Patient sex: F
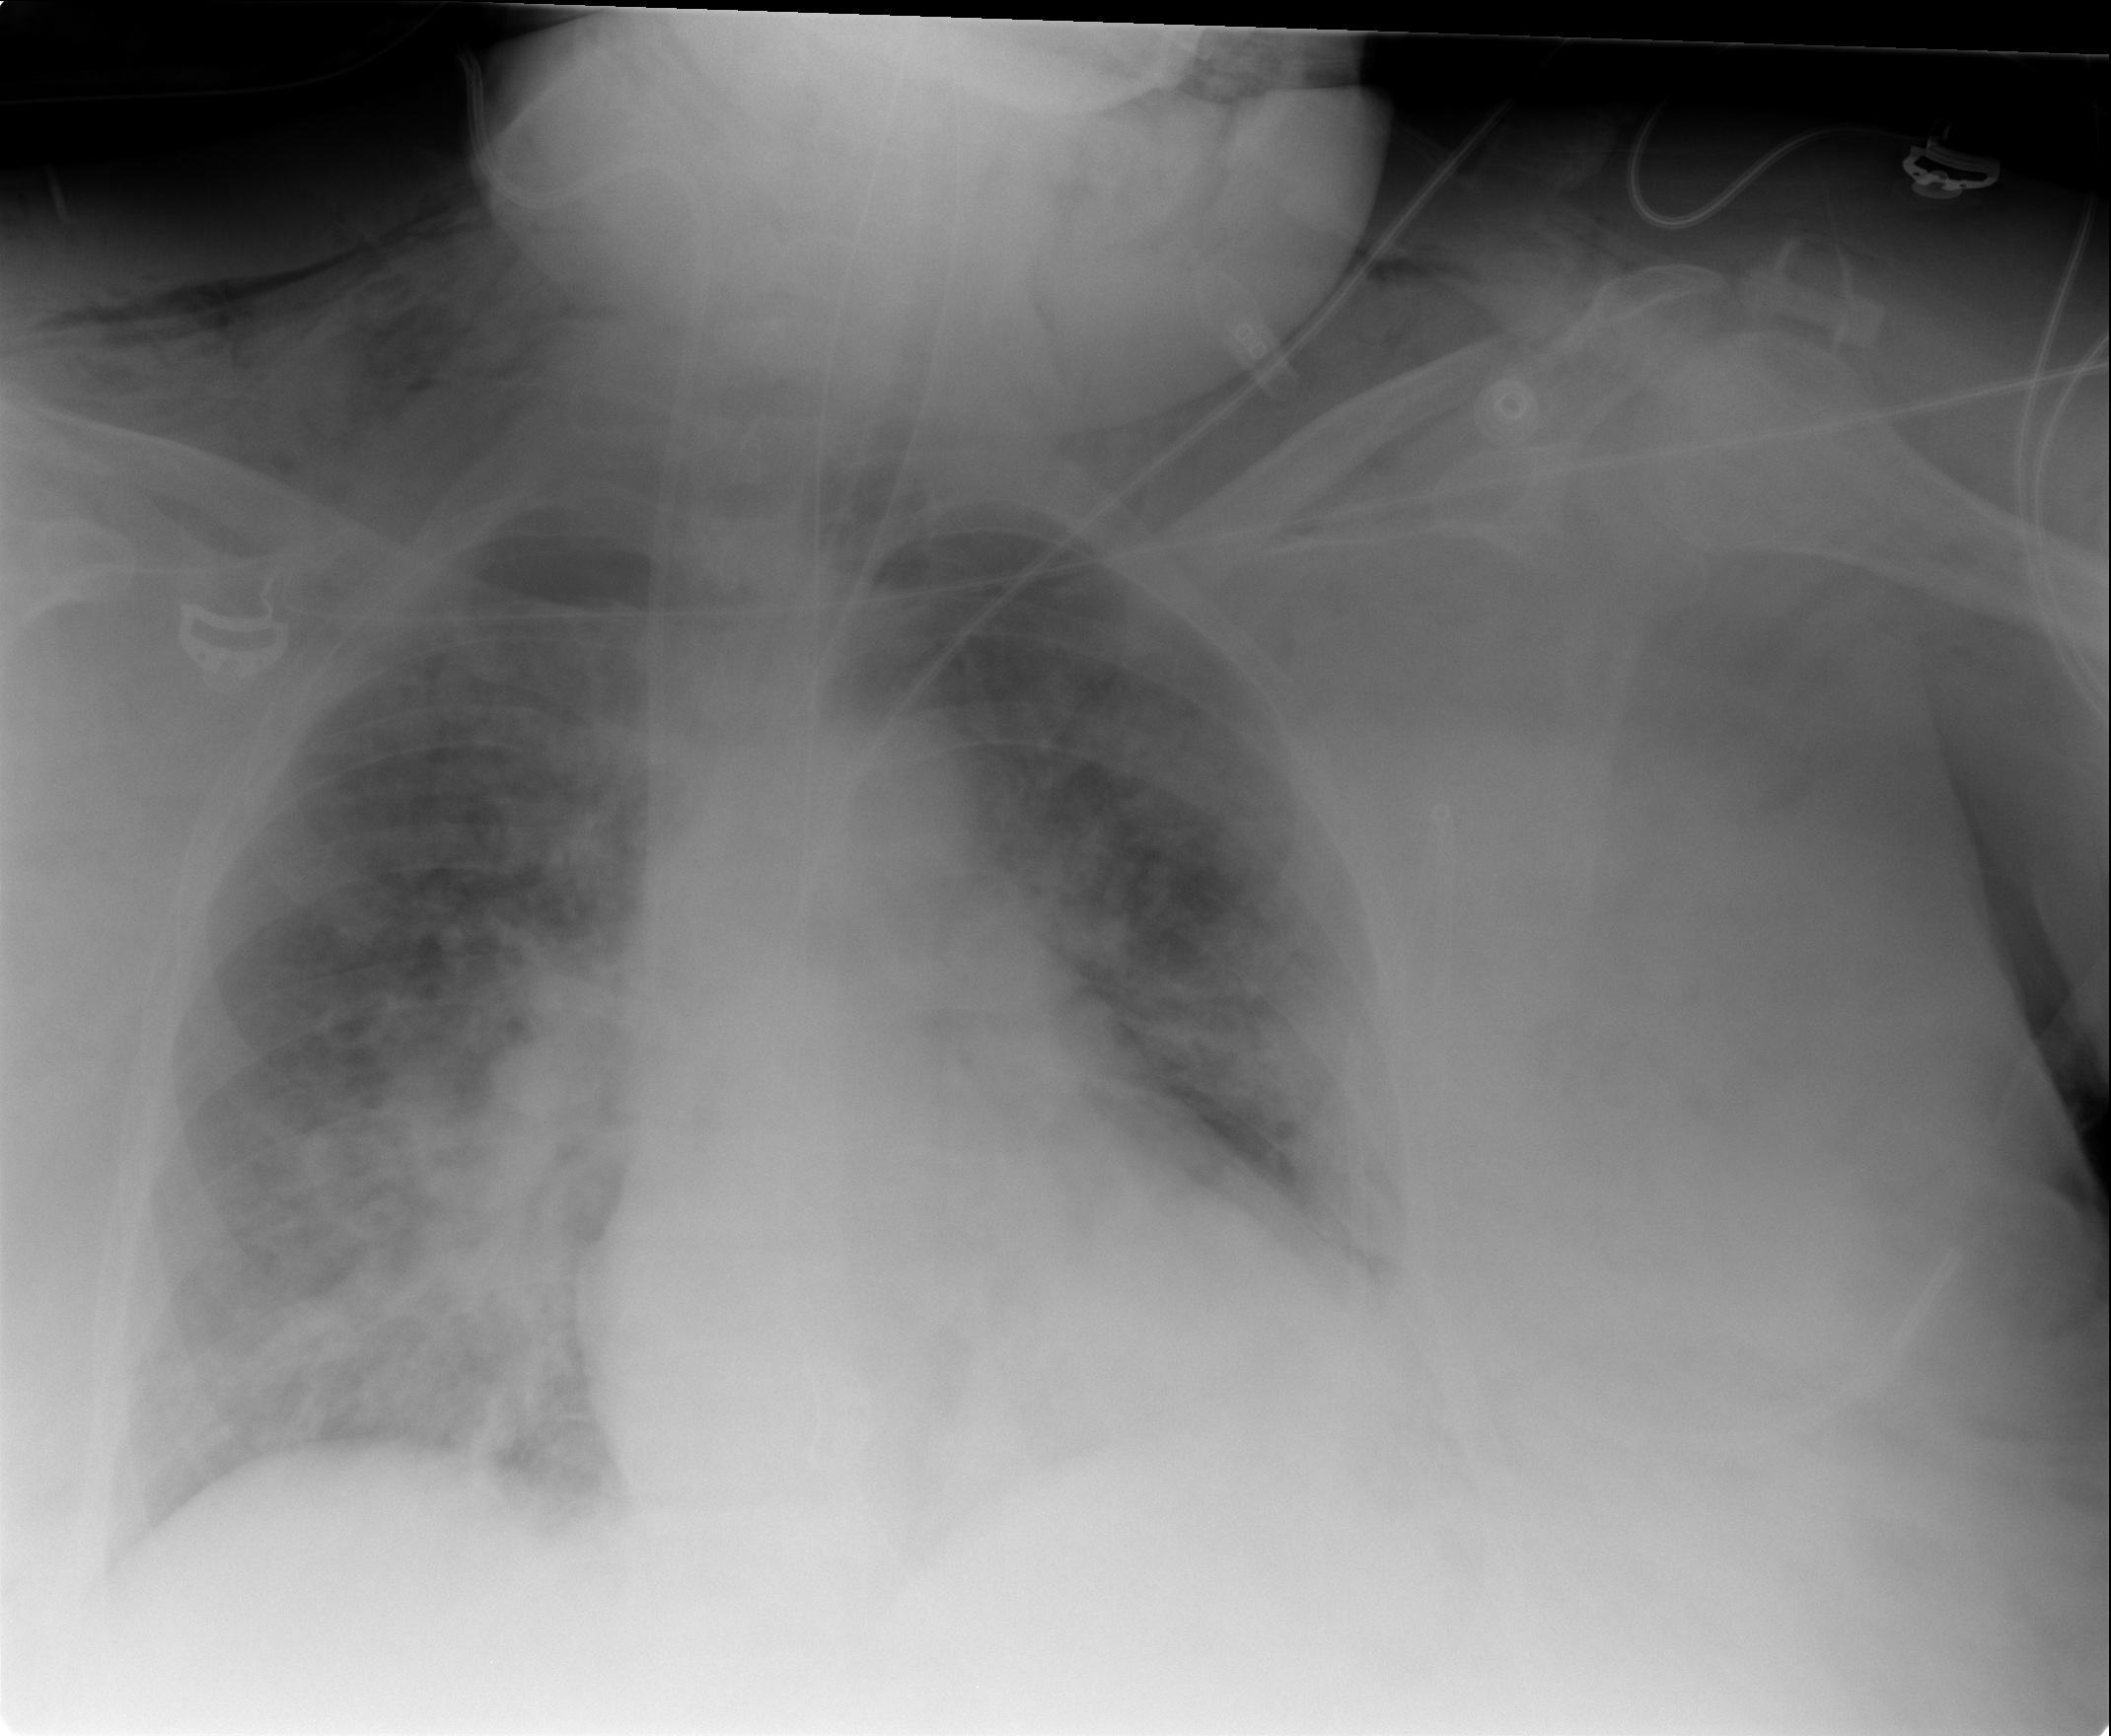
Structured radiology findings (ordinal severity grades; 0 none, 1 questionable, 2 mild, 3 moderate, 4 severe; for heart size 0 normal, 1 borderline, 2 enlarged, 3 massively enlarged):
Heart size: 2
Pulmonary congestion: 2
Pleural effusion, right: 0
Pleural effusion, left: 0
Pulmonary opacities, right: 3
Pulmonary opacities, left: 2
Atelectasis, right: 0
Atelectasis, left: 2